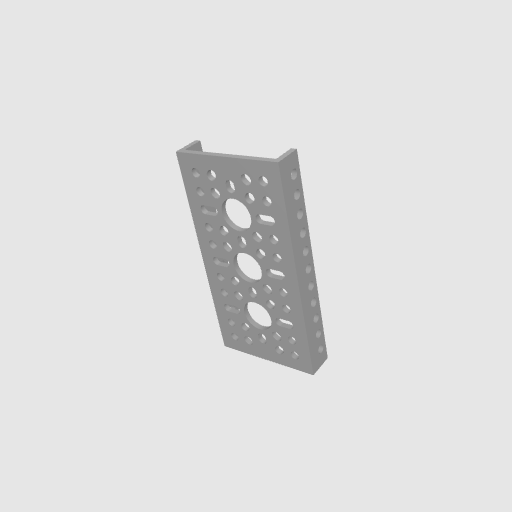
Part: LowSideUChannel3H